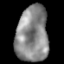
Tissue: lung
Cell type: Others
Senescence score: 0.1639
Nuclear area (px): 1765
Mean DAPI intensity: 137.455